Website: macys
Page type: customer-info-address
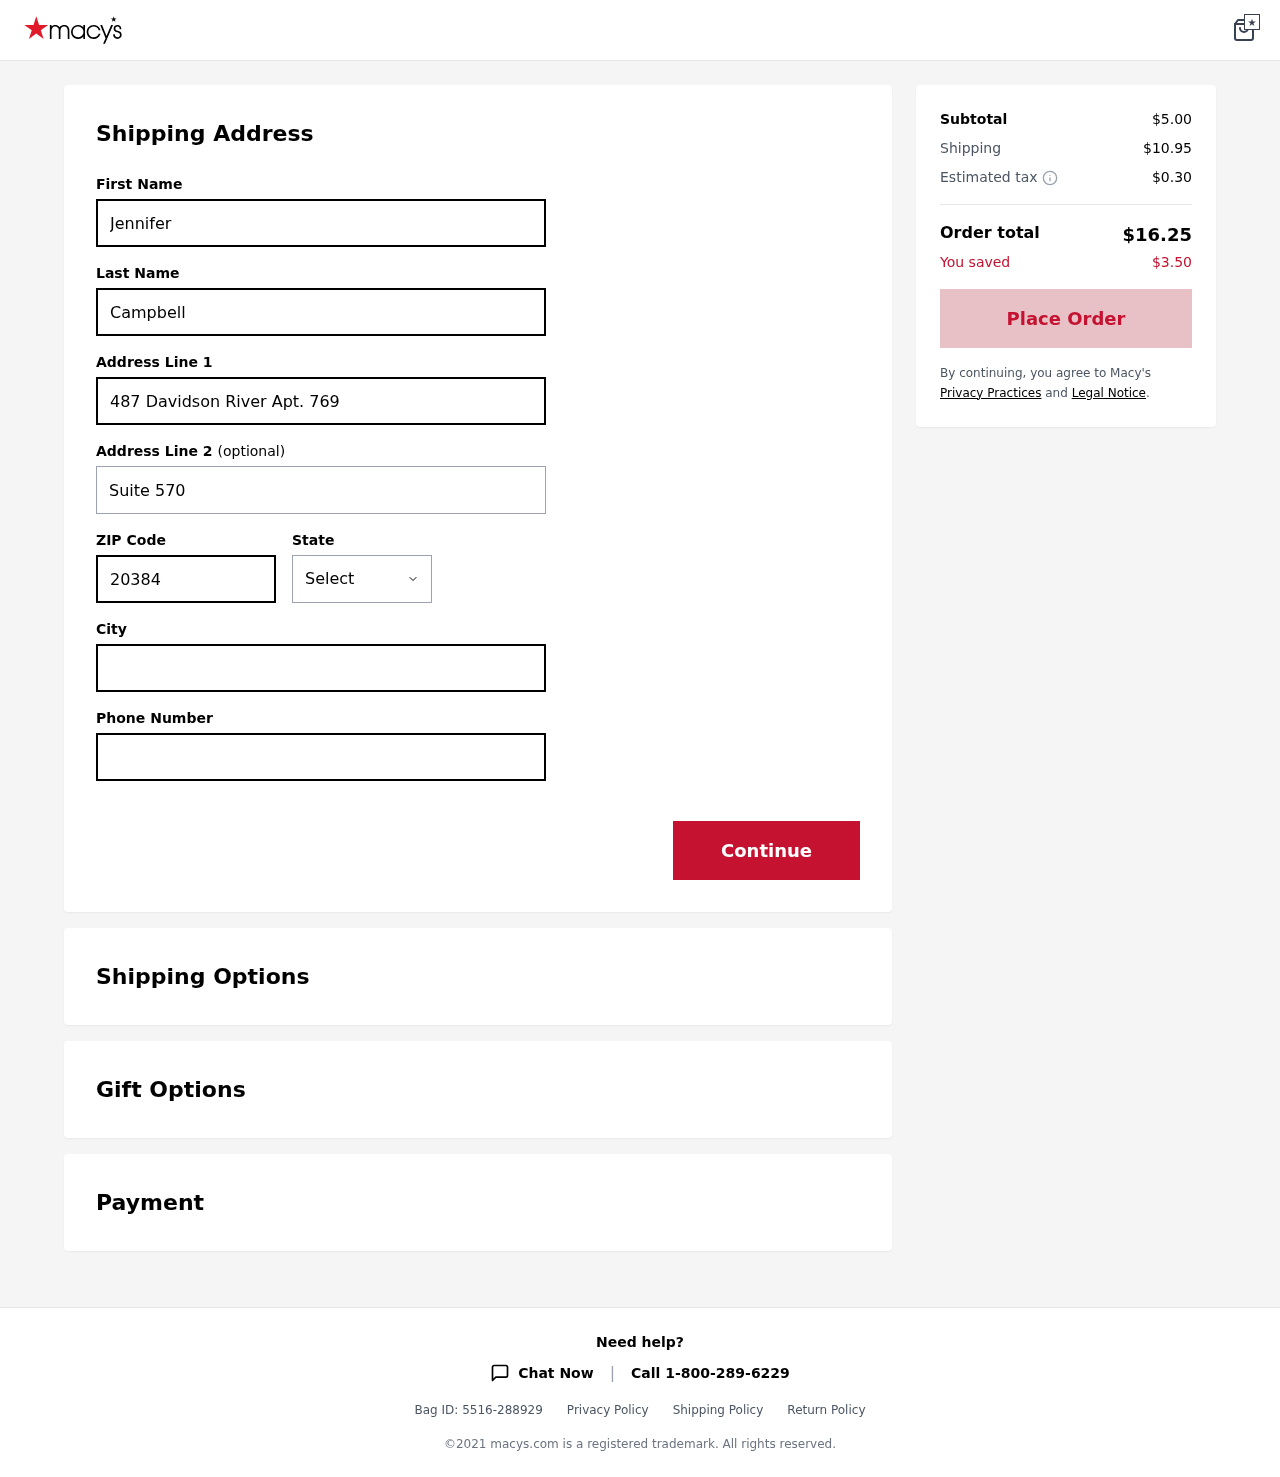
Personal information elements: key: PII_CITY
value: Dianetown
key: PII_FIRSTNAME
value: Jennifer
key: PII_LASTNAME
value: Campbell
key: PII_PHONE
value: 9519504340
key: PII_POSTCODE
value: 20384
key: PII_STATE
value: Ohio
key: PII_STREET
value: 487 Davidson River Apt. 769
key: PII_STREET2
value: Suite 570
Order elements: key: ORDER_SUBTOTAL
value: $5.00
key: ORDER_SHIPPING_COST
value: $10.95
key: ORDER_TAX
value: $0.30
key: ORDER_TOTAL
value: $16.25
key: ORDER_SAVINGS
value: $3.50